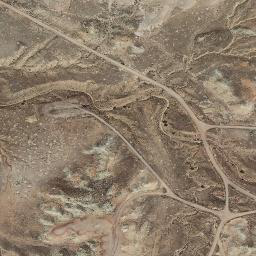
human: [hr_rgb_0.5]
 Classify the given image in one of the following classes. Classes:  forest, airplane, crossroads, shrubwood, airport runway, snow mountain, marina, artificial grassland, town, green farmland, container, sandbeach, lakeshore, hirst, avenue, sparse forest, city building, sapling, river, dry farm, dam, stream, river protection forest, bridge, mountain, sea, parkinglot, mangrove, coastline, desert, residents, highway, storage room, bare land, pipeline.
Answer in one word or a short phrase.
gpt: mountain